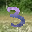
Label: 3